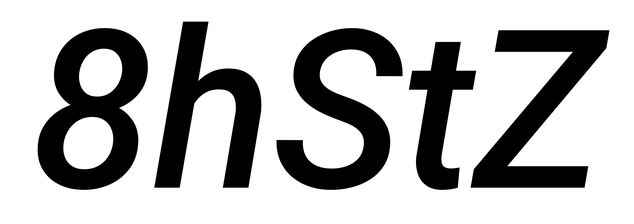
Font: Roboto-Italic_Medium_Italic